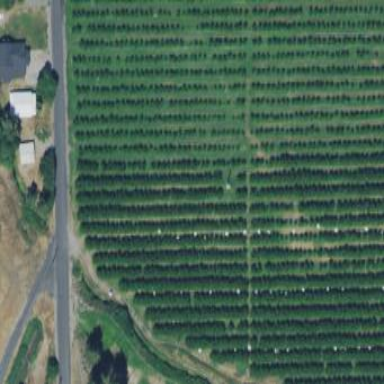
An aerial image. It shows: Orchard.